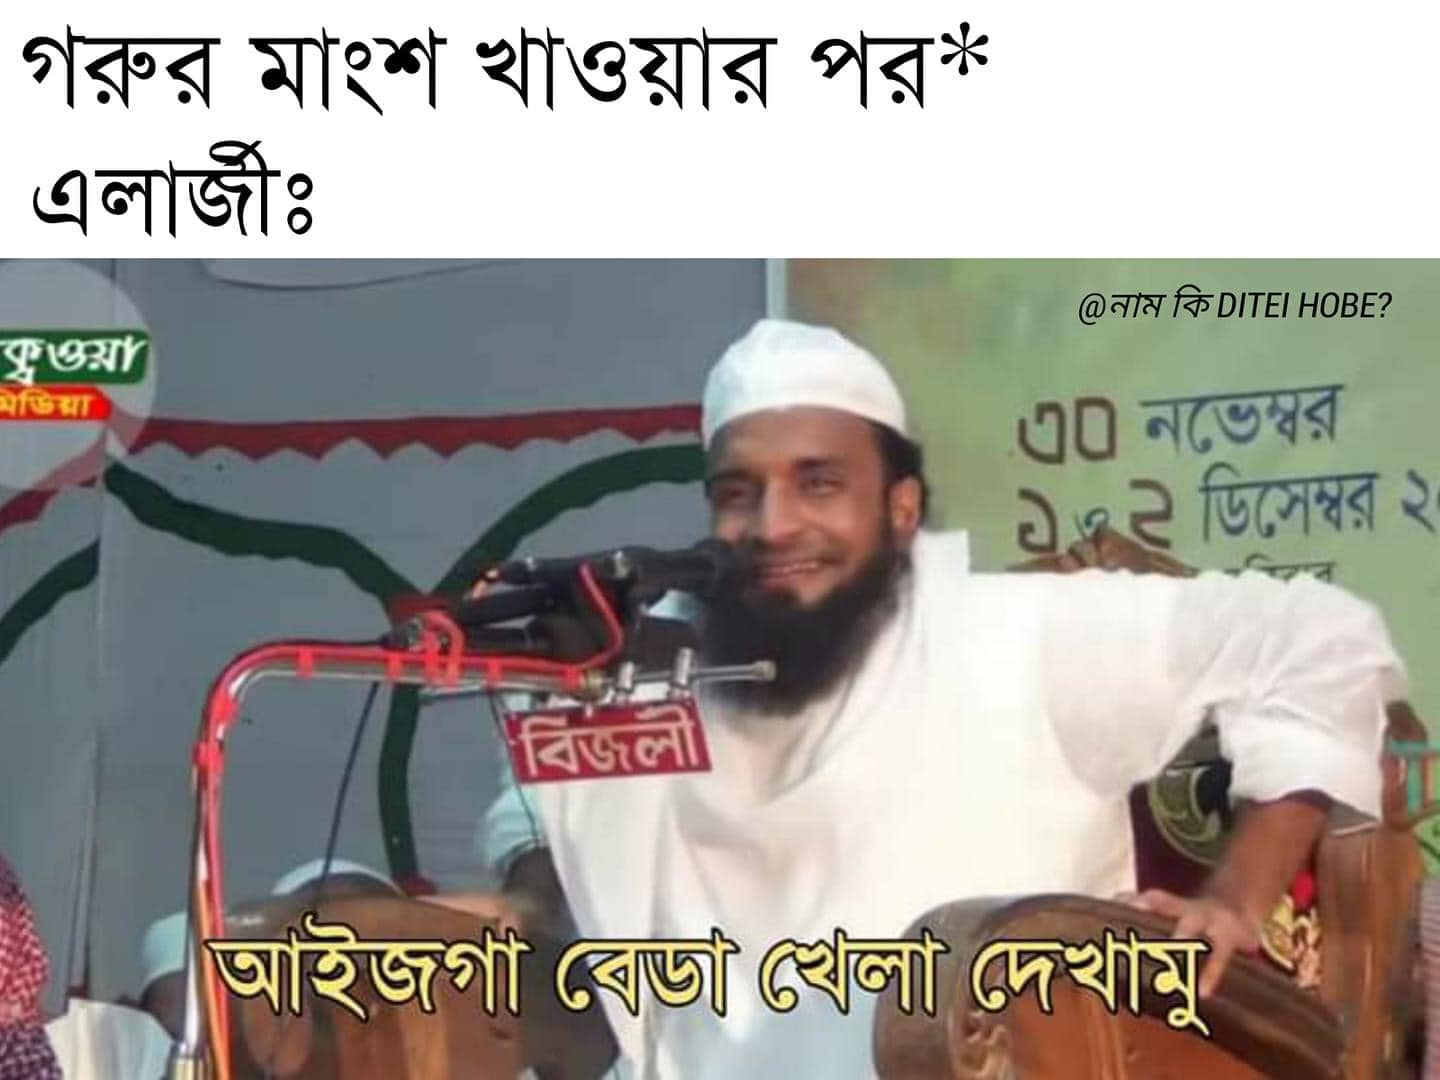
Caption: গরুর মাংশ খাওয়ার পর*   এলার্জীঃ   আইজগা বেডা খেলা দেখামু
Label: non-hate